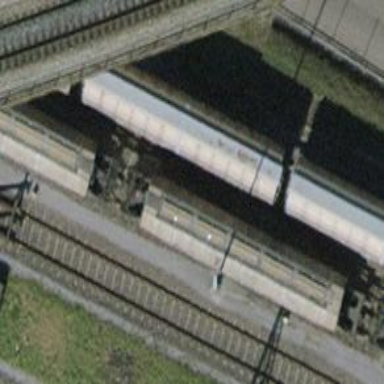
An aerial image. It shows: Single-track spur railway line.